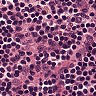
Metastatic tissue present: no